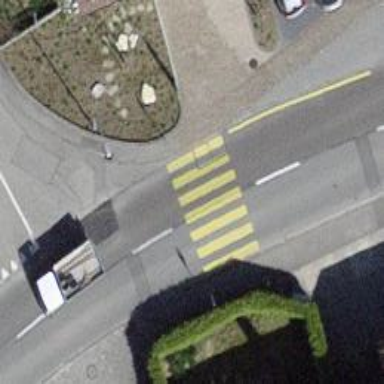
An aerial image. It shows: Uncontrolled zebra crossing with yellow markings.